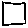
Label: square